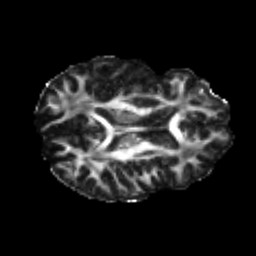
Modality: FA
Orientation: axial
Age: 22
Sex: male
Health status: healthy
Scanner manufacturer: philips
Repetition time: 7.386 s
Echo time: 0.08599 s